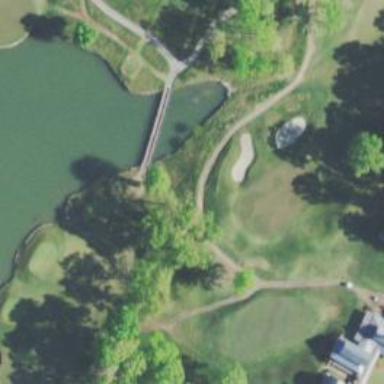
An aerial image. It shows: Service road used as golf cart path.